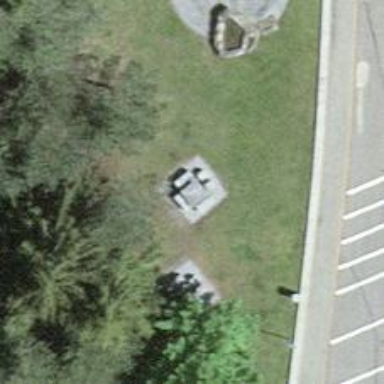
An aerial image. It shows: Picnic table located in leisure land area.